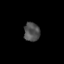
Tissue: skin
Cell type: Epithelial cells
Senescence score: 0.2565
Nuclear area (px): 292
Mean DAPI intensity: 79.507